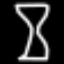
Label: hourglass